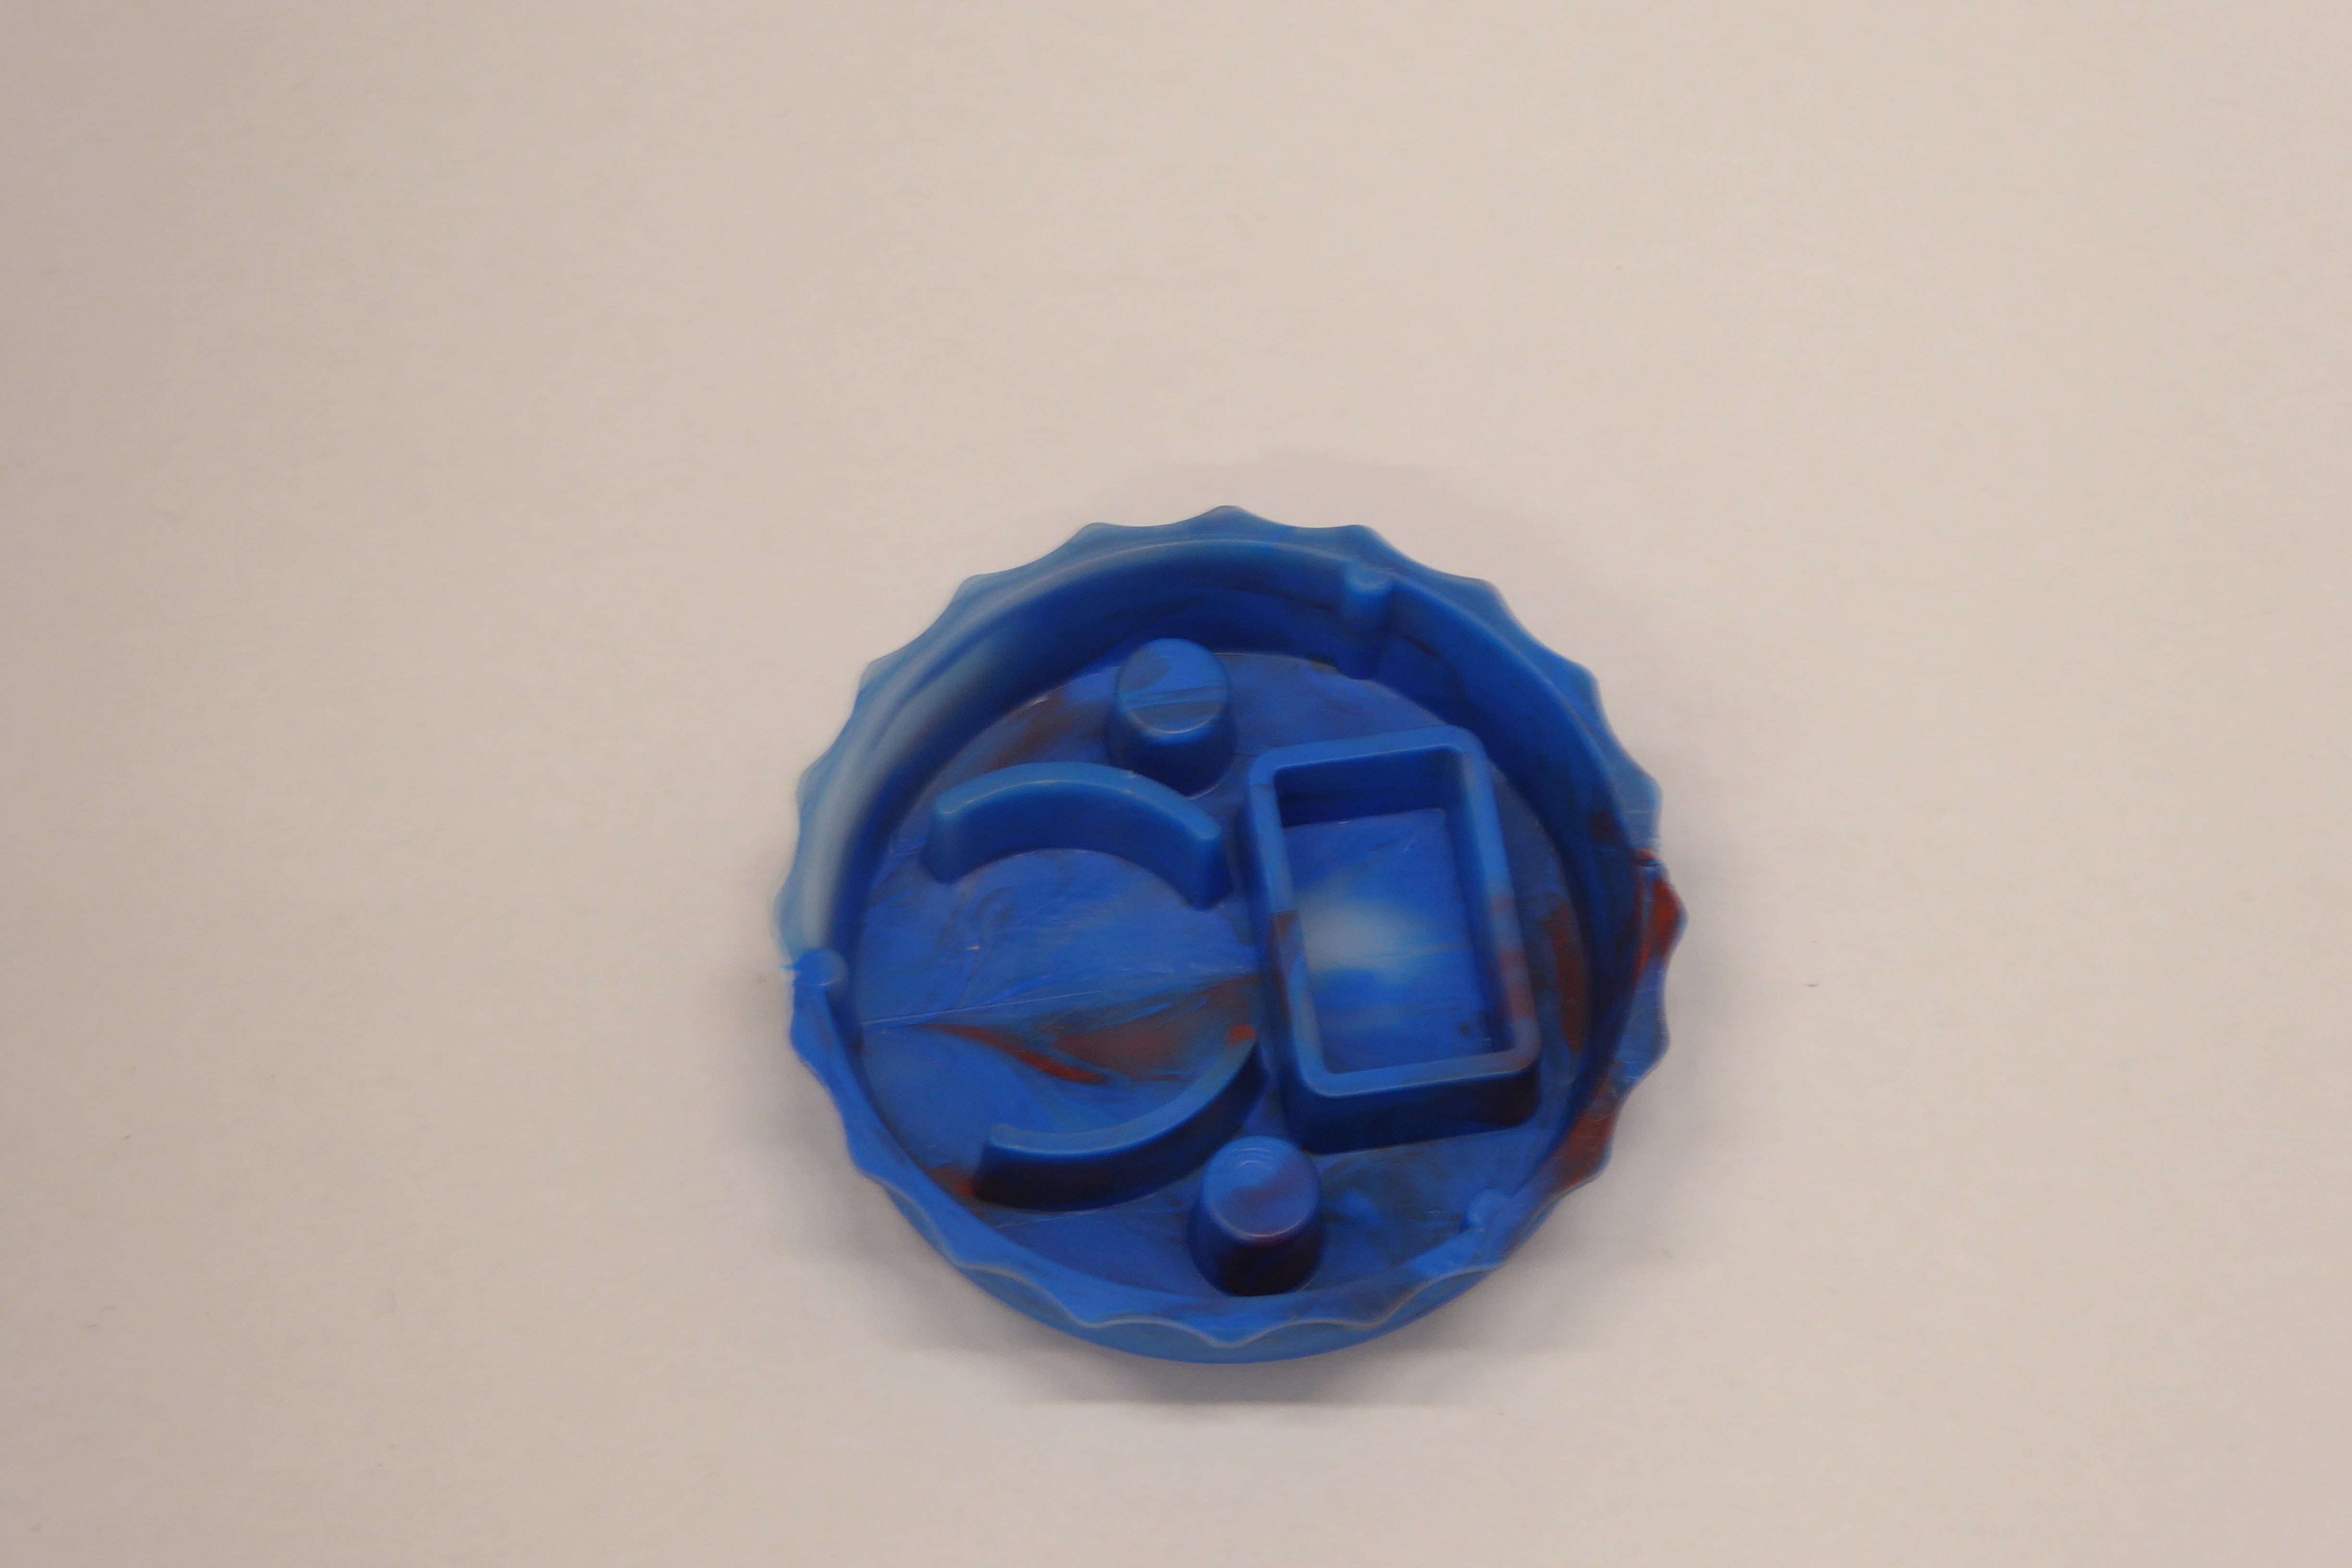
Label: Bottle Opener - Cover